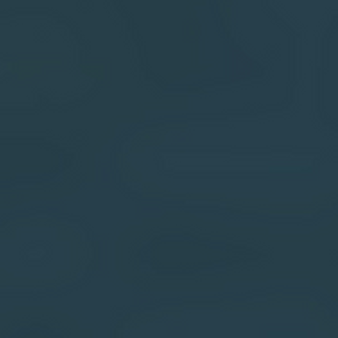
Label: other